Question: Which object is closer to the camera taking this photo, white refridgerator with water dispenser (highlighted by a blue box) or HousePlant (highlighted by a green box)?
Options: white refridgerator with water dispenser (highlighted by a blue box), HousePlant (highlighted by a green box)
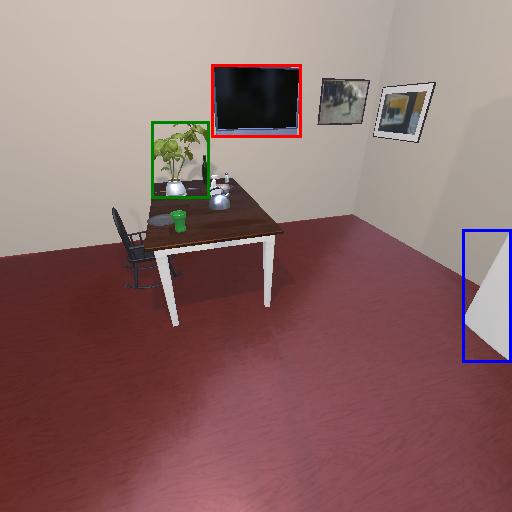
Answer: white refridgerator with water dispenser (highlighted by a blue box)